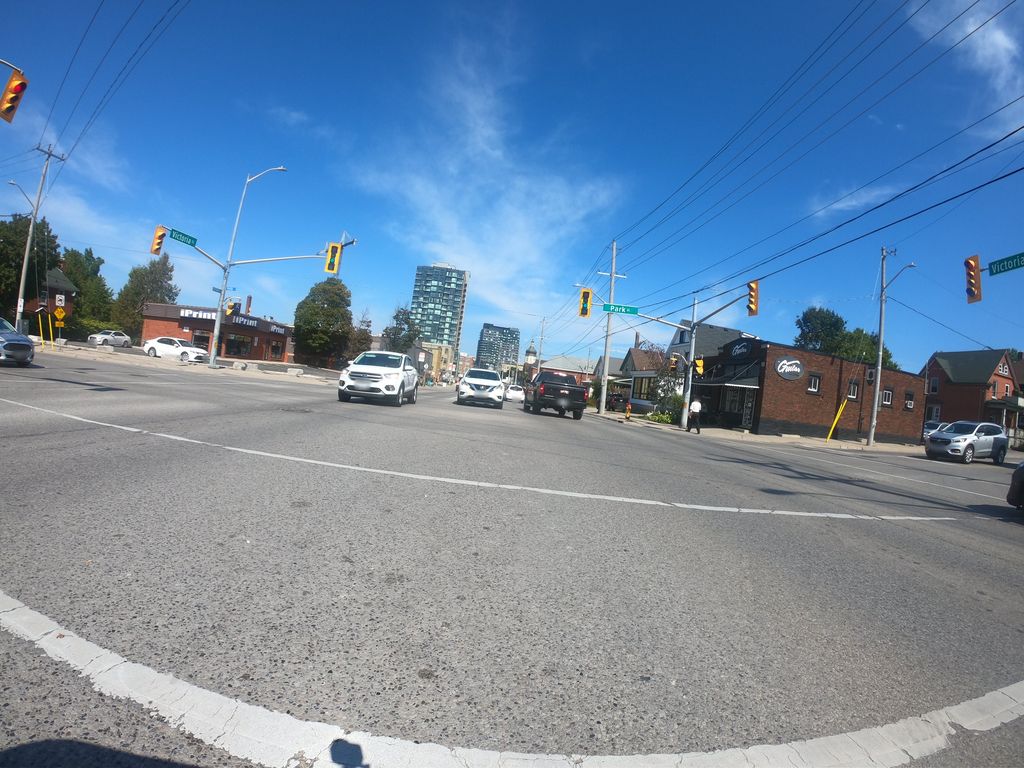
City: kitchener-waterloo